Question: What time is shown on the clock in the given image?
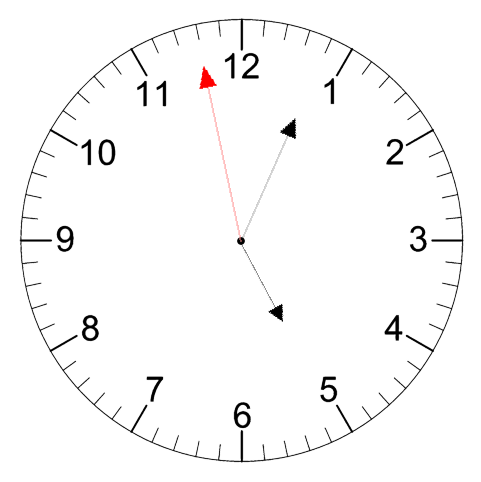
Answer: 05:03:58